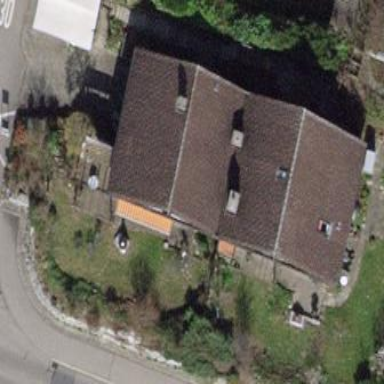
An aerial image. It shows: Semidetached house with gabled roof.